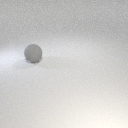
large gray rubber sphere